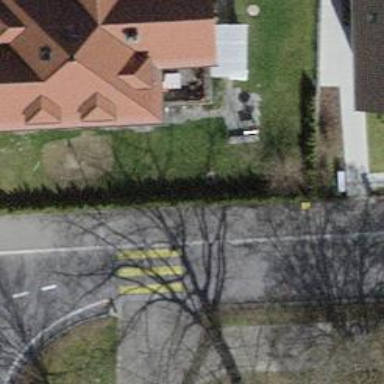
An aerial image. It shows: Post box is visible.